Chest X-ray:
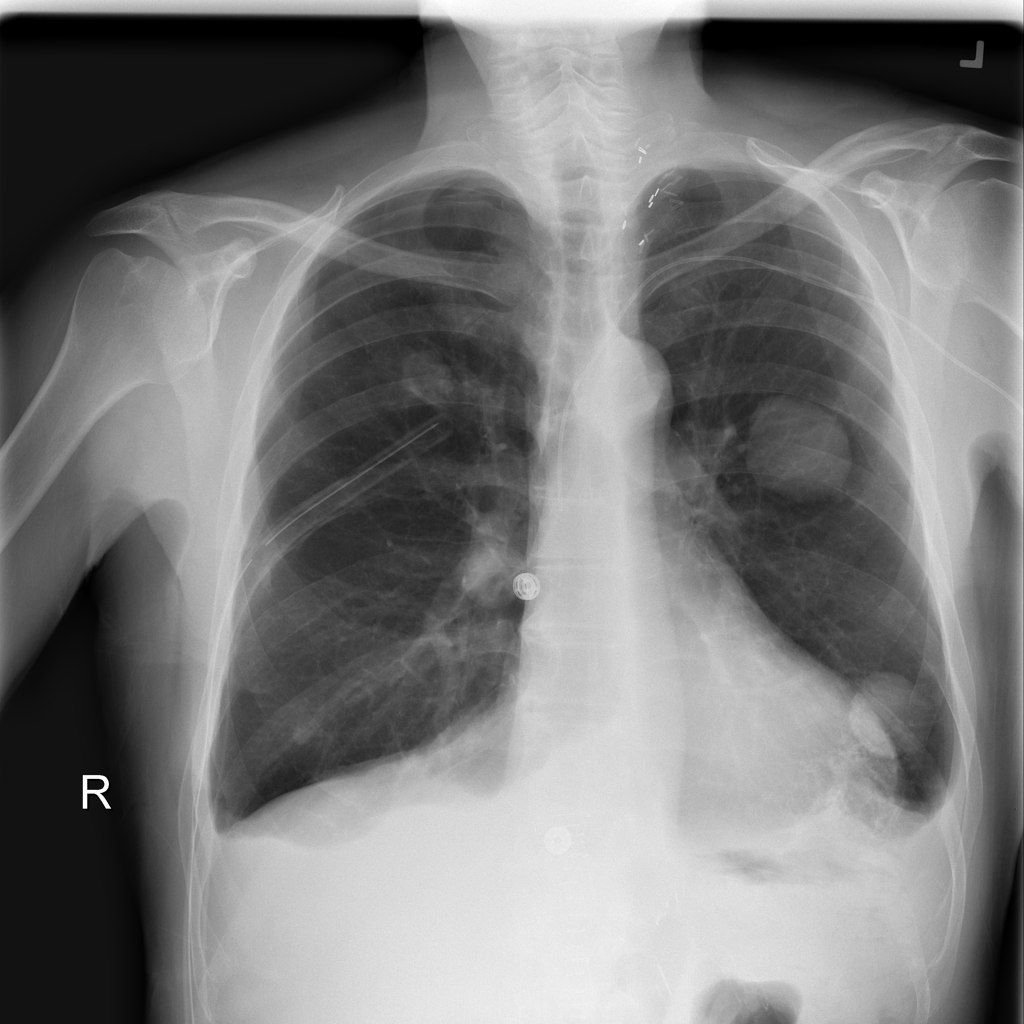
Findings: Nodule, Consolidation, Effusion
No abnormal finding: no